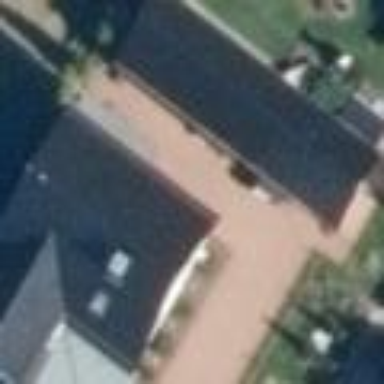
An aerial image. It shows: Gabled roof on residential building.